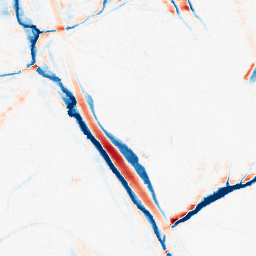
Category: morphological
Decomposition family: morphological_ellipse
Decomposition parameters: operation: average
width: 10
height: 20
Upsampling method: quartic
Upsampling parameters: scale: 4
Upsampling scale: 4